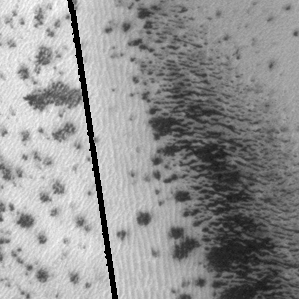
Label: frost